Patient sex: M
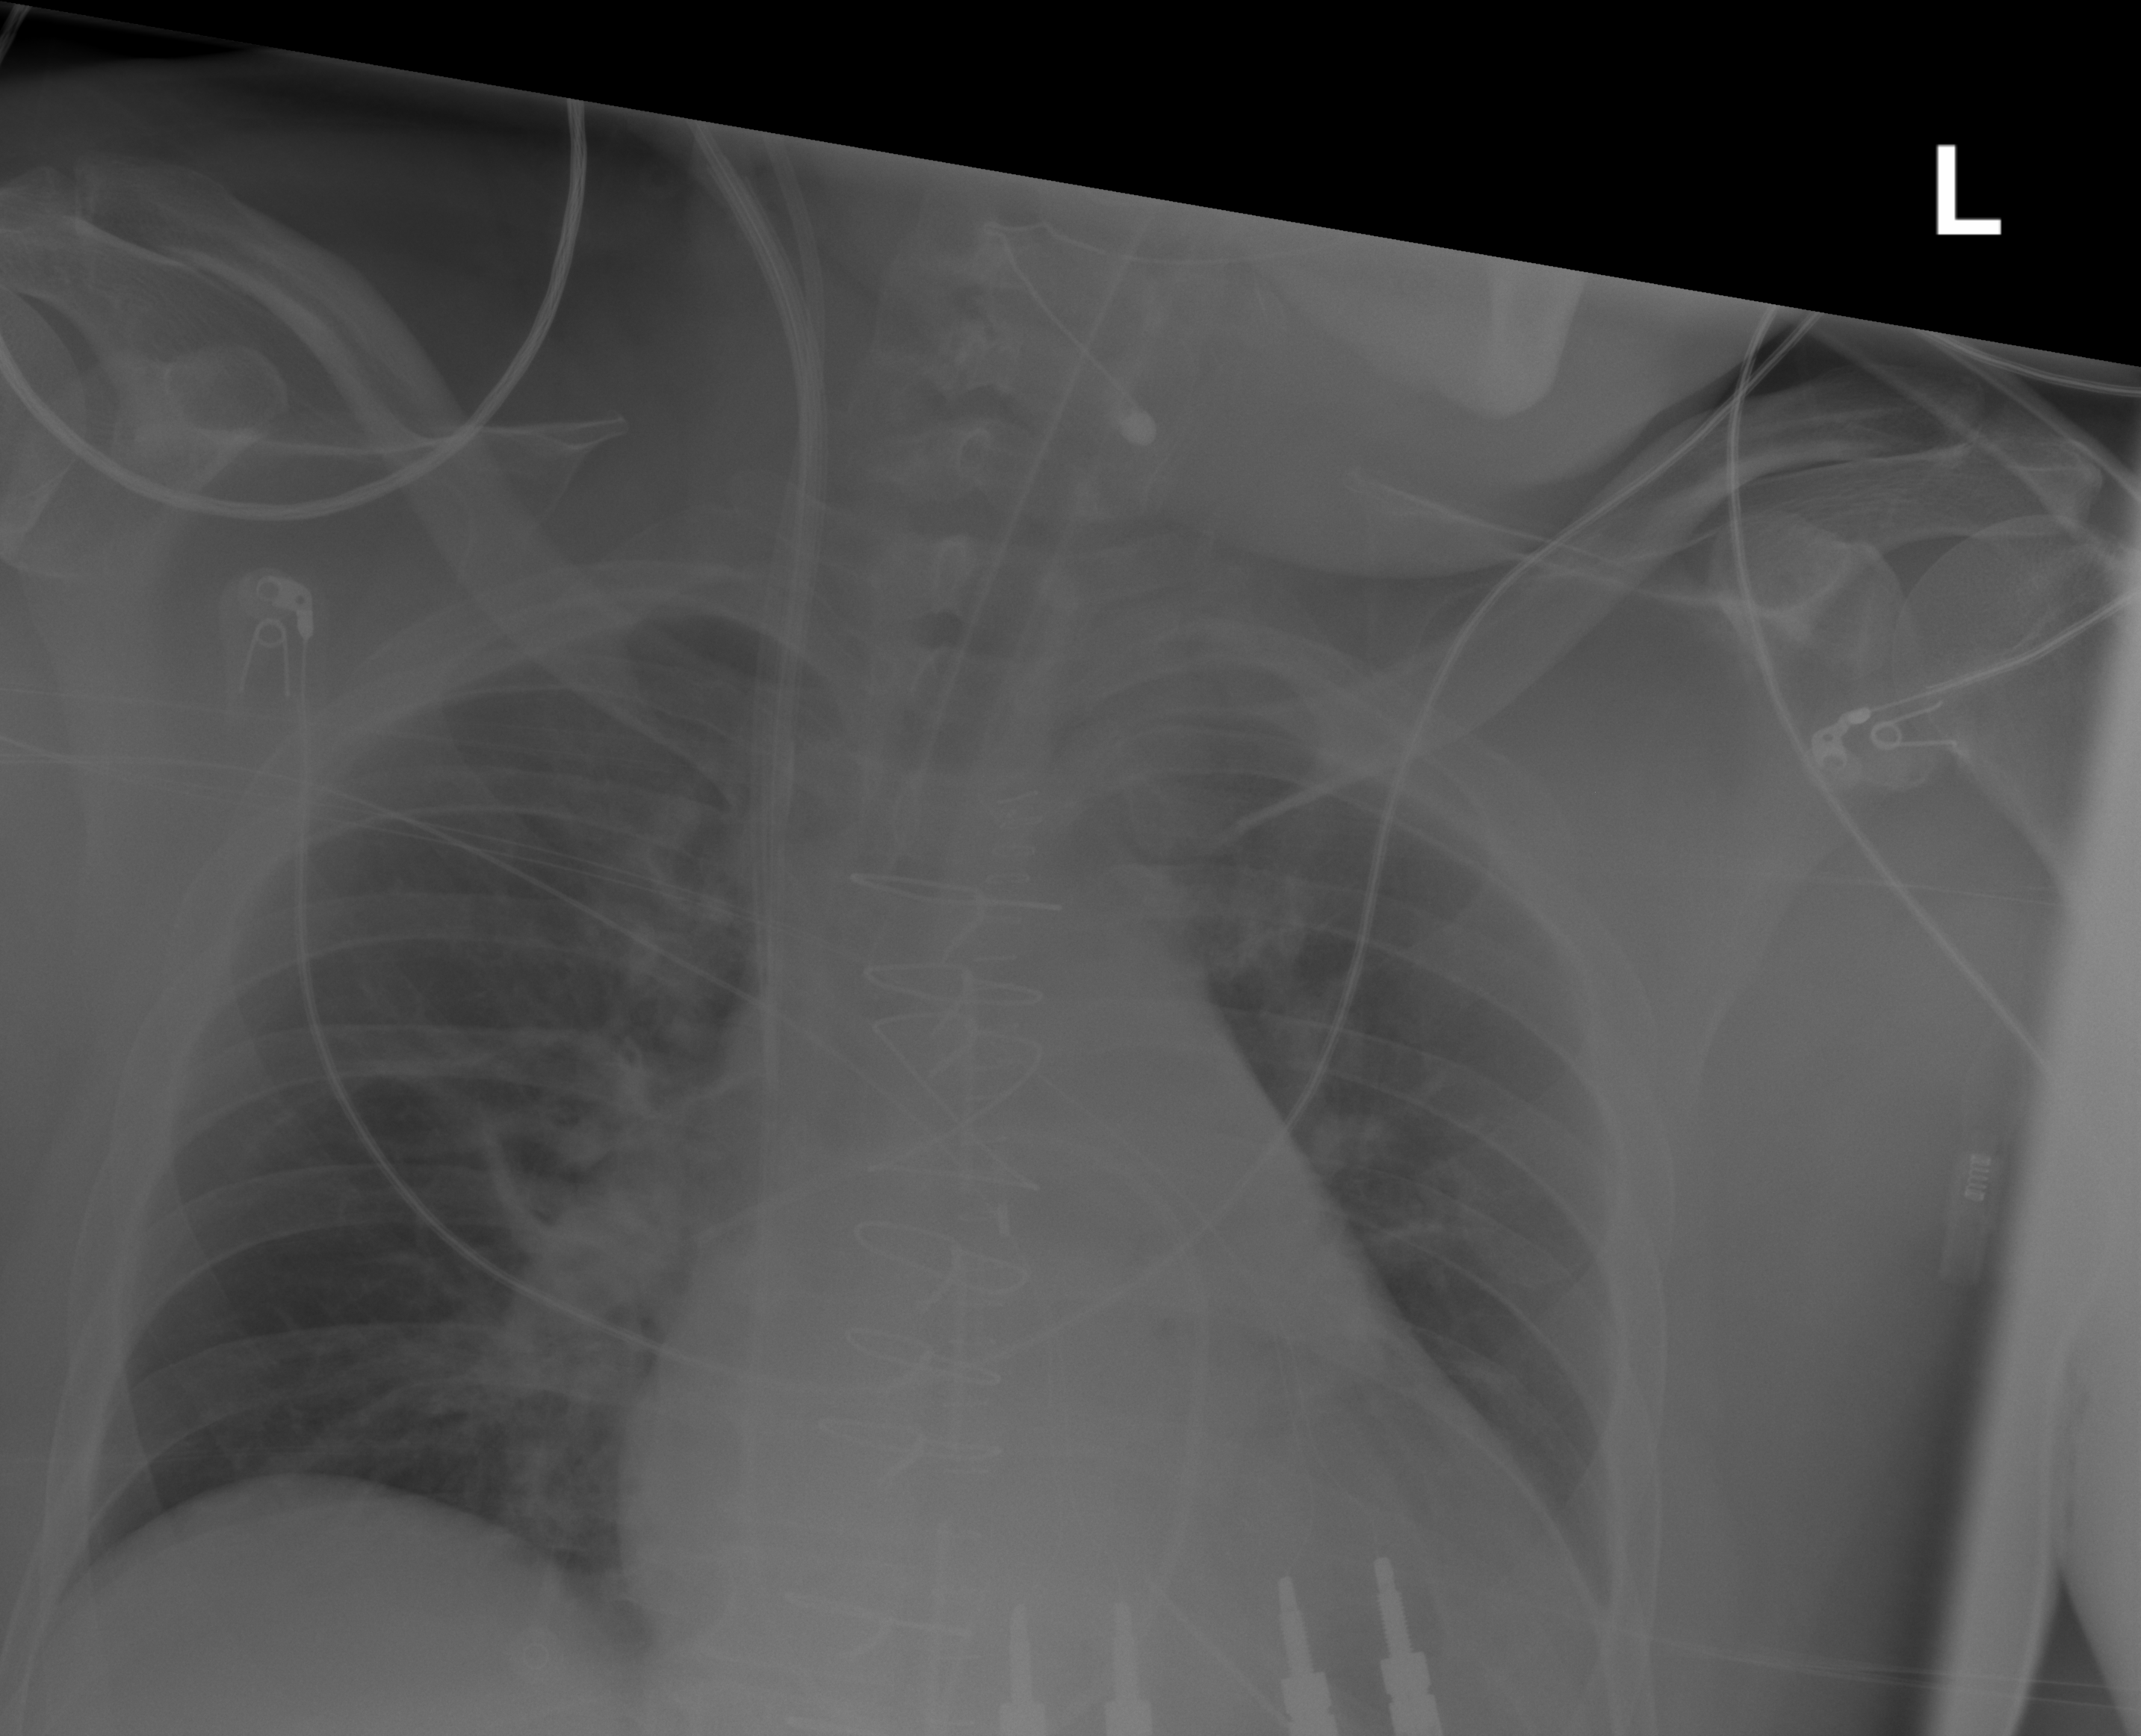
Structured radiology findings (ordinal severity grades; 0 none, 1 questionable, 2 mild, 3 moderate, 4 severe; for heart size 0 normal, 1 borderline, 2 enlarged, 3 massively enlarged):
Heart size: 2
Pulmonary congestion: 1
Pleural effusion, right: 0
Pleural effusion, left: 0
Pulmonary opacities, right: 0
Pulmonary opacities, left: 0
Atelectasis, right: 2
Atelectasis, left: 0